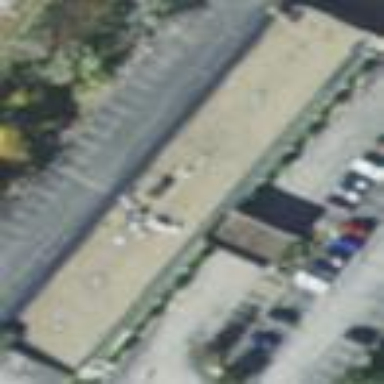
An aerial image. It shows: Hotel building.